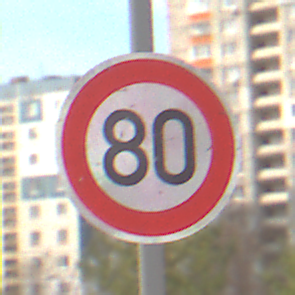
Verkehrszeichen: Geschwindigkeit80
Umgebung: Outdoor, Urban
Tageszeit: MorningAfternoon
Wetter: PartlyCloudy
Licht: Natural
Jahreszeit: NotSpecified
Kontrast: HighContrast